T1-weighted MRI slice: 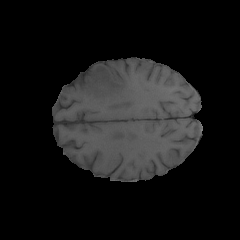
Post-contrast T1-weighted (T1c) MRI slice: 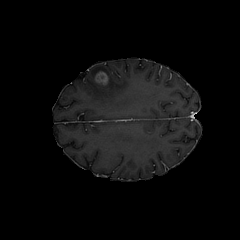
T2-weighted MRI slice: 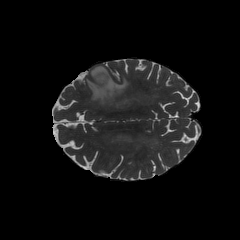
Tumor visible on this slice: yes